You are looking at the envelope spectrum of a bearing's vibration signal. The marked vertical lines are the theoretical fault frequencies for the outer race, inner race, rolling elements, and cage. Diagnose the bearing from this image, choosing from: normal, inner_race, outer_race, ball.
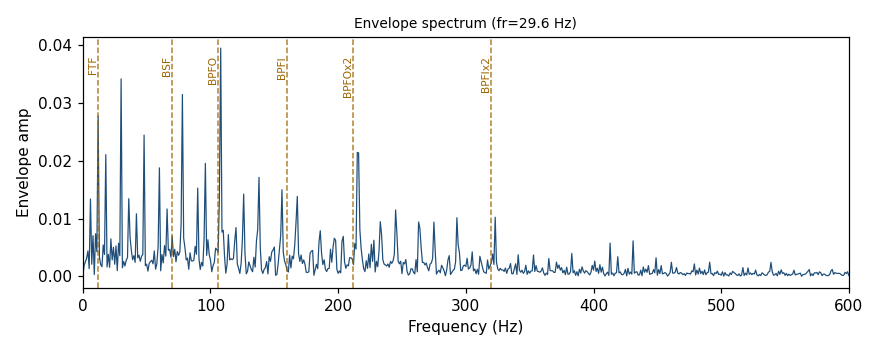
Answer: outer_race